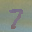
Label: 7